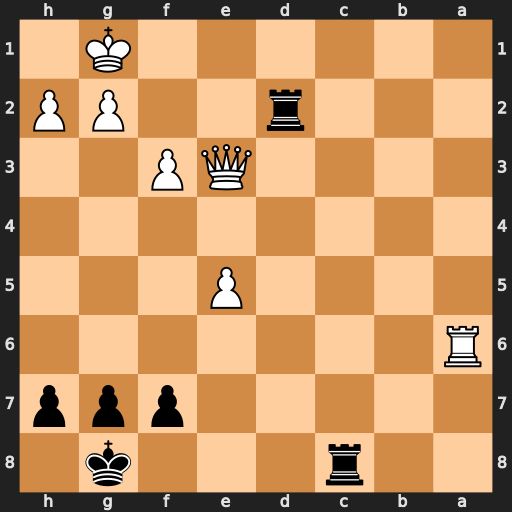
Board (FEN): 2r3k1/5ppp/R7/4P3/8/4QP2/3r2PP/6K1
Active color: b
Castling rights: -
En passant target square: -
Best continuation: Rc1+ Qe1 Rxe1#